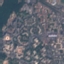
Label: Residential